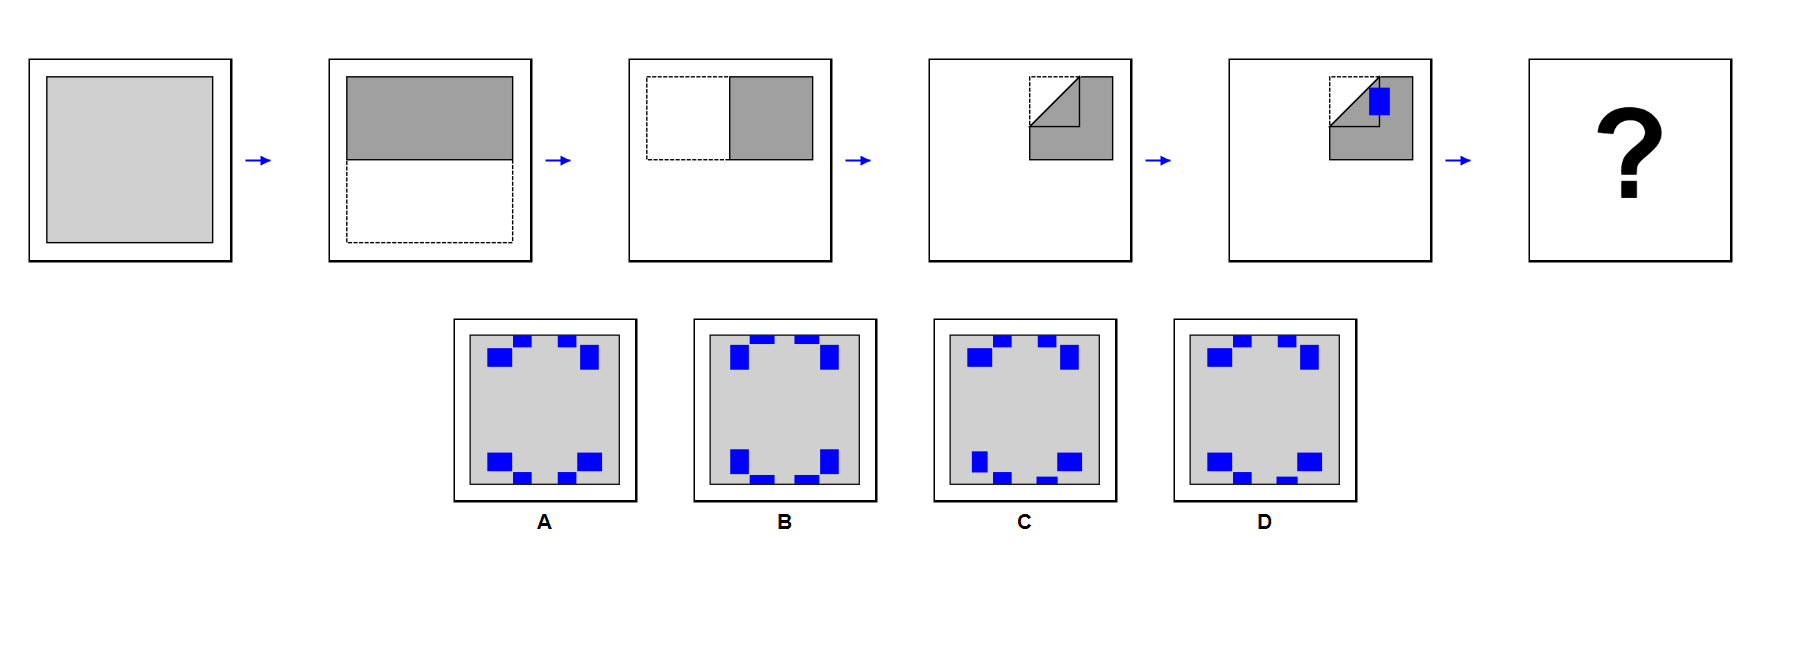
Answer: B